Field crop: tomato
Growth stage: 1
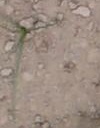
Species: cyperus